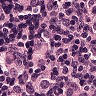
Metastatic tissue present: yes